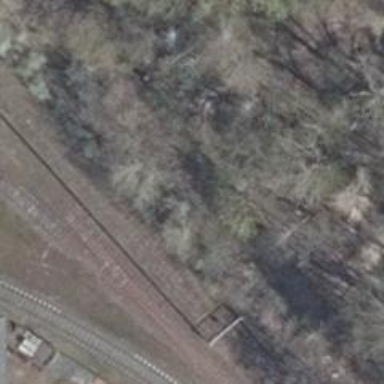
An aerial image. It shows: Railway spur service.